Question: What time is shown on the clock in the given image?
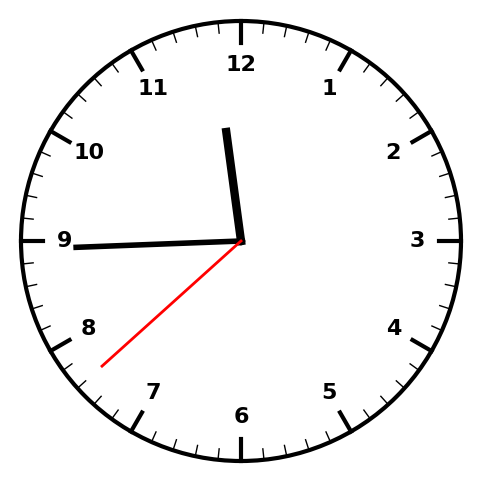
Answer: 11:44:38